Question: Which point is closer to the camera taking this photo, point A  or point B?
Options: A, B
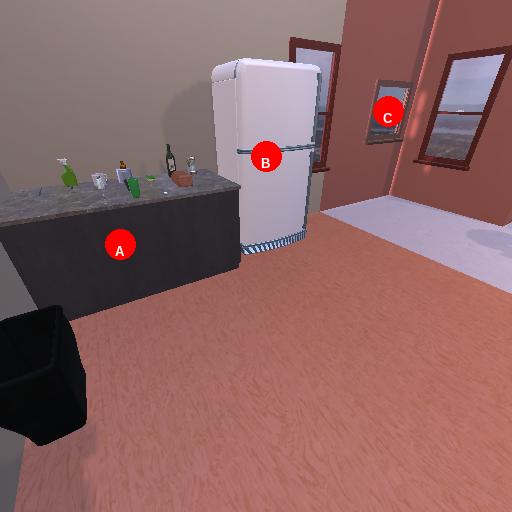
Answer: A